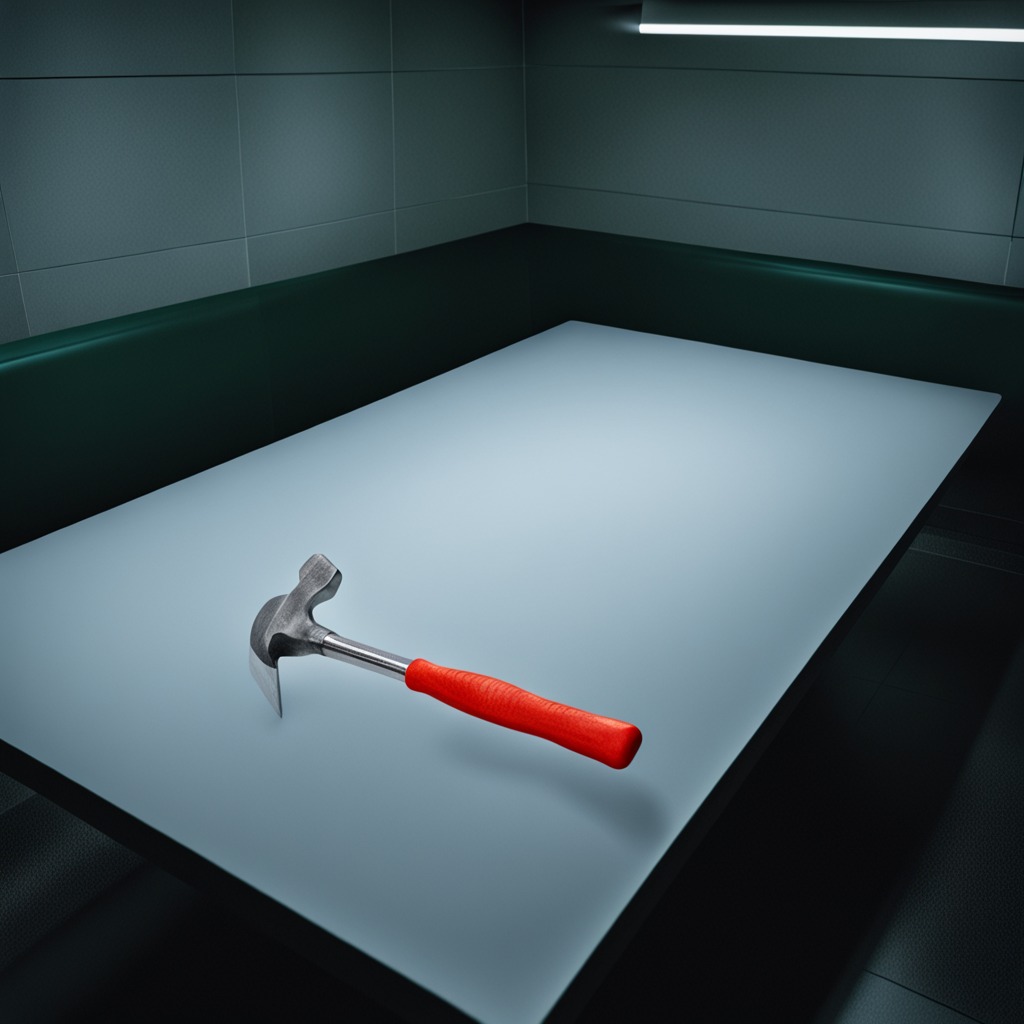
A hammer is lying on the clean empty table in a railway signal maintenance room lit by harsh overhead fluorescents.